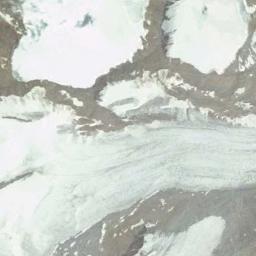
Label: snowberg